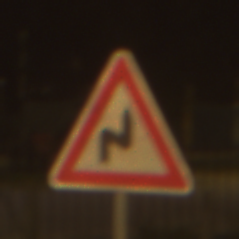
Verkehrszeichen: DoppelkurveRechts
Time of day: Night
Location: Outdoor (Urban)
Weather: Clear
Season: NotSpecified
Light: Artificial